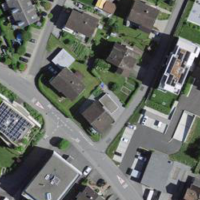
EUNIS habitat code: 55
Species observed at this site:
Lonicera acuminata